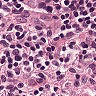
Metastatic tissue present: no